Question: I am working with a d3 force based graph, whose node labels are in fact URLs, which when clicked, take the user to the target URL. For usability reasons, is there a way to underline the url? Better yet, can the underline appear and disappear, can the color of the text be changed, as the user hovers over a certain label? This would help users understand that the labels are clickable. Please help.

'''
document.addEventListener('DOMContentLoaded', function () {
drawVisual();
});
var QueuedORG = [];
var tempLIST = [];
function drawVisual()
{
//alert(sessionStorage["queuedArray"]);
/*var getArr = [];
getArr = JSON.parse(localStorage.getItem('storeArray'));
document.getElementById('myMSG').innerHTML = getArr[1].parentURL;*/
QueuedORG.length = 0;
tempLIST.length = 0;
//var w = 1024, h = 768;
var w=window.innerWidth
|| document.documentElement.clientWidth
|| document.body.clientWidth;
var h=window.innerHeight
|| document.documentElement.clientHeight
|| document.body.clientHeight;
//var w = 1024, h = 768;
//var vis = d3.select("#tab_5_contents").append("svg:svg").attr("width", w).attr("height", h);
var vis = d3.select("#forcedLayoutGraph").append("svg:svg").attr("width", w).attr("height", h);
//get links from LocalStorage
//QueuedORG = JSON.parse(sessionStorage.getItem("queuedArray"));
//QueuedORG = JSON.parse(localStorage["queuedArray"]);
QueuedORG.push({url: "http://understandblue.blogspot.com/", parentURL: "http://understandblue.blogspot.com", used:0});
QueuedORG.push({url: "http://www.google.com", parentURL: "http://understandblue.blogspot.com/", used:0});
QueuedORG.push({url: "http://paperfriendly.blogspot.com", parentURL: "http://understandblue.blogspot.com/", used:0});
QueuedORG.push({url: "http://4pawsforever.org", parentURL: "http://understandblue.blogspot.com/", used:0});
QueuedORG.push({url: "http://en.wikipedia.org", parentURL: "http://understandblue.blogspot.com/", used:0});
var nodes = [];
nodes.length = 0;
var labelAnchors = [];
labelAnchors.length = 0;
var labelAnchorLinks = [];
labelAnchorLinks.length = 0;
var links = [];
links.length = 0;
for(var i = 0; i < QueuedORG.length; i++)
{
var nodeExists = 0;
//check to see if a node for the current url has already been created. If yes, do not create a new node
for(var j = 0; j < nodes.length; j++)
{
if(QueuedORG[i].url == nodes[j].label)
nodeExists = 1;
}
if (nodeExists == 0)
{
var urlLabel = QueuedORG[i].url;
//remove 'http://' part
/*urlLabel = urlLabel.split("http://")[1];
if(urlLabel.match("www"))
urlLabel = urlLabel.split("www.")[1];
var rest = urlLabel.split("\.")[1];
urlLabel = urlLabel.split("\.")[0];*/
var node = {
label : QueuedORG[i].url,
category : QueuedORG[i].category
};
nodes.push(node);
labelAnchors.push({
node : node
});
labelAnchors.push({
node : node
});
}
};
/*for(var i=0;i<nodes.length; i++)
{
console.log("node i:"+i+nodes[i]+"
");
console.log("labelAnchor i:"+i+labelAnchors[i]+"
");
}*/
//To create links for connecting nodes
for(var i = 0; i < QueuedORG.length; i++)
{
var srcIndx = 0, tgtIndx = 0;
for(var j = 0; j < nodes.length; j++)
{
if( QueuedORG[i].url == nodes[j].label ) //to find the node number for the current url
{
srcIndx = j;
}
if( QueuedORG[i].parentURL == nodes[j].label ) //to find the node number for the parent url
{
tgtIndx = j;
}
}
//console.log("src:"+srcIndx+" tgt:"+tgtIndx);
//connecting the current url's node to the parent url's node
links.push({
source : srcIndx,
target : tgtIndx,
weight : 1,
});
labelAnchorLinks.push({
source : srcIndx * 2,
target : srcIndx * 2 + 1,
weight : 1
});
};
var force = d3.layout.force().size([w, h]).nodes(nodes).links(links).gravity(1).charge(-10000).linkStrength(function(x) {
return x.weight * 10 // charge is for inter-node repel, link distance is node-node distance
});
force.linkDistance(function(d) {
return d.weight * 100;
});
force.start();
var force2 = d3.layout.force().nodes(labelAnchors).links(labelAnchorLinks).gravity(0).linkStrength(10).charge(-500).size([w, h]); //charge is for inter-label repel, link distance is node-label distance
force2.linkDistance(function(d) {
return d.weight * 10;
});
force2.start();
var link = vis.selectAll("line.link").data(links).enter().append("svg:line").attr("class", "link").style("stroke", "#CCC");
var colors = {"1": "black", "2": "blue", "3": "red"}; // 1=root node 2=blog nodes 3=.org nodes
var shape = {"1": "diamond", "2": "cross", "3": "circle"};
var node = vis.selectAll("g.node").data(force.nodes()).enter().append("path").attr("class", "node").call(force.drag);
//node.append("circle").attr("r", 5).style("stroke", "#FFF").style("stroke-width", 3).attr("class", function(d) {return "node category"+d.category});
node.attr("d", d3.svg.symbol().type(function(d) {return shape[d.category];})).style("stroke", "#FFF").style("fill", function(d){ return colors[d.category];}).on('click', function(d, i) {
var win = window.open(d.node.label, '_blank);
win.focus();
});
var anchorLink = vis.selectAll("line.anchorLink").data(labelAnchorLinks)//.enter().append("svg:line").attr("class", "anchorLink").style("stroke", "#999");
var anchorNode = vis.selectAll("g.anchorNode").data(force2.nodes()).enter().append("svg:g").attr("class", "anchorNode").on('click', function(d, i){
var win = window.open(d.node.label, '_blank);
win.focus();
});
anchorNode.append("svg:circle").attr("r", 0).style("fill", "#FFF");
anchorNode.append("svg:text").text(function(d, i) {
return i % 2 == 0 ? "" : d.node.label
}).style("fill", "#555").style("font-family", "Arial").style("font-size", 12);
var updateLink = function() {
this.attr("x1", function(d) {
return d.source.x;
}).attr("y1", function(d) {
return d.source.y;
}).attr("x2", function(d) {
return d.target.x;
}).attr("y2", function(d) {
return d.target.y;
});
}
var updateNode = function() {
this.attr("transform", function(d) {
return "translate(" + d.x + "," + d.y + ")";
});
}
force.on("tick", function() {
force2.start();
node.call(updateNode);
anchorNode.each(function(d, i) {
if(i % 2 == 0) {
d.x = d.node.x;
d.y = d.node.y;
} else {
var b = this.childNodes[1].getBBox();
var diffX = d.x - d.node.x;
var diffY = d.y - d.node.y;
var dist = Math.sqrt(diffX * diffX + diffY * diffY);
var shiftX = b.width * (diffX - dist) / (dist * 2);
shiftX = Math.max(-b.width, Math.min(0, shiftX));
var shiftY = 5;
this.childNodes[1].setAttribute("transform", "translate(" + shiftX + "," + shiftY + ")");
}
});
anchorNode.call(updateNode);
link.call(updateLink);
anchorLink.call(updateLink);
});
}
'''
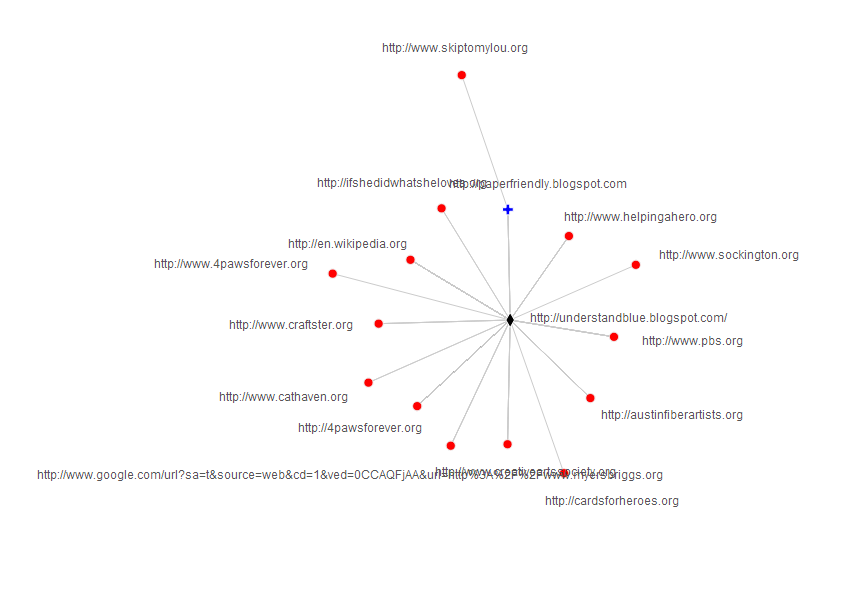
Answer: As Matt Walters said, you can change the text colour and add underlining with CSS, including adding hover effects.
However, I would highly recommend that you implement your links as actual '<a>' element hyperlinks, which are <URL>. I've tested it, and you can either wrap the text element in a link, or put the link inside the text element, but surrounding the actual text content. The only complication is that you have to use 'xlink:href' for the url attribute, instead of simply 'href'.
Here's a force-directed graph I created for someone else's debugging, adapted to turn all the text labels into links:
<URL>
Key code in the update function:
'''
hypertext = hypertext.data(force.nodes());
// hypertext refers to a selection of text elements, joined to the data
// Add labels for new nodes:
hypertext.enter().append("text") //add the text element
//add any unchanging attributes of the <text>:
.attr("text-anchor", "middle")
//add a link element within each text element
.append("a")
//add unchanging attributes of the <a> link
.attr("target", "_blank") //set the link to open in an unnamed tab
.attr("xlink:show", "new");
//show="new" is an XML way to tell the link to open in a new tab/window.
//Either attribute *should* work on its own, but best use both to be safe.
// At this point, each new <text> element contains an <a> element, but the
// variable hypertext still refers to the text elements.
// Remove any outgoing/old text elements for non-existent nodes:
hypertext.exit().remove();
// Compute data-based attributes for entering and updating texts:
hypertext.attr("x", 8) //attributes of the <text> elements
.attr("y", "0.3em")
//Select the existing <a> element within each <text>
.select("a")
//Update the link attributes. Note that the <a> element was never given
//its own data, so it inherits the data from the parent <text> element.
.attr("xlink:href", function (d) {
return "http://example.com/" + d.name; //create url from data
})
//Set the text within the link, which in this case is the only text
//within the text element.
.text(function (d) {
return d.name; //link text content
});
'''
Using the link element created all the necessary functionality, but it didn't add the default HTML link styles. For that, there's CSS:
'''
text a {
fill: navy;
}
text a:visited {
fill:darkpurple;
}
text a:hover, text a:active {
text-decoration: underline;
fill:darkred;
}
'''